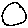
Label: circle